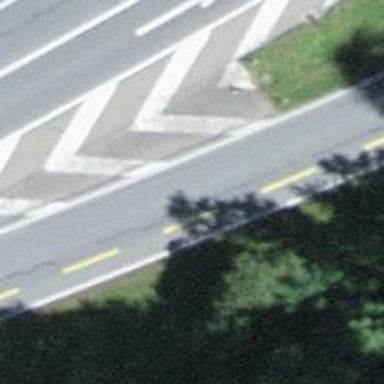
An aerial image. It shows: Asphalt road classified as primary highway.